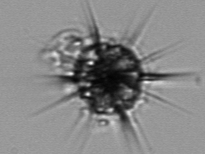
Label: Acantharia